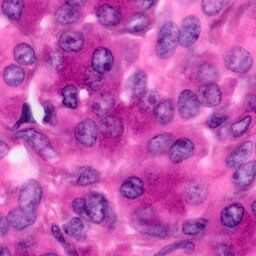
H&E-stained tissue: Pancreatic